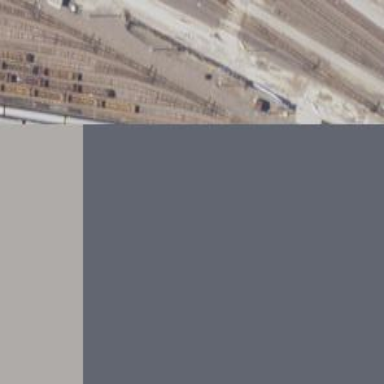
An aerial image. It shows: Railway yard.